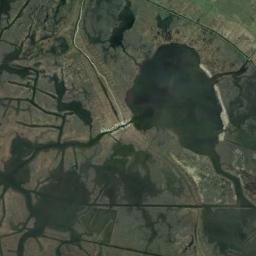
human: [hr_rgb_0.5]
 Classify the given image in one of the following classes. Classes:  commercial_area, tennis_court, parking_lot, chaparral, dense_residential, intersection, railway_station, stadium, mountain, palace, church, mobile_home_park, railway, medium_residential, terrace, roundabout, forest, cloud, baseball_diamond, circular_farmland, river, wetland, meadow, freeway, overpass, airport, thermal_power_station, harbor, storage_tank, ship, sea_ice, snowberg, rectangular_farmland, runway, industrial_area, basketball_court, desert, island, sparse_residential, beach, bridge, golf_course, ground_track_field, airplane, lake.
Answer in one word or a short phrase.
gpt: wetland